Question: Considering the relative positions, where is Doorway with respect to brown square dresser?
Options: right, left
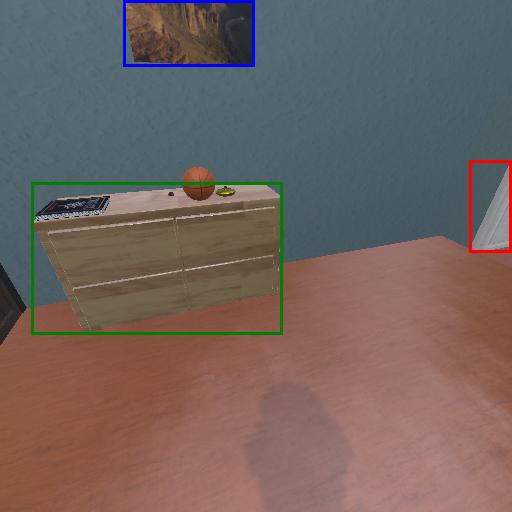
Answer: right